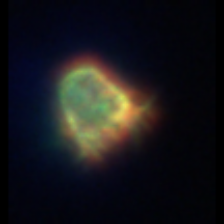
Taxon: Ciliates
Group: Other